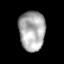
Tissue: lung
Cell type: Epithelial cells
Senescence score: 0.2284
Nuclear area (px): 1011
Mean DAPI intensity: 172.418